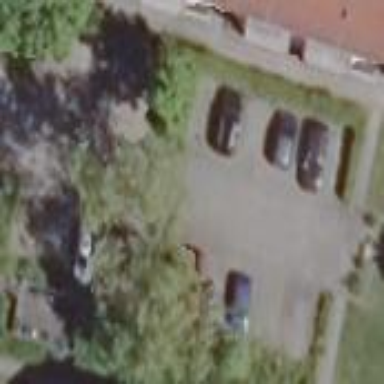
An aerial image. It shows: Parking area with surface.